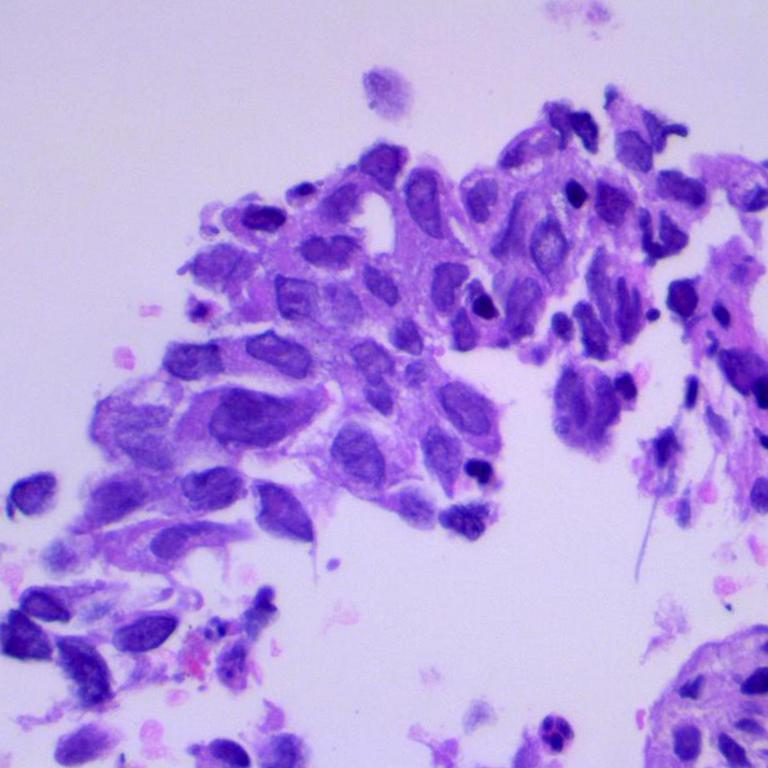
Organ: lung
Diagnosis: adenocarcinomas